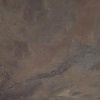
Label: land